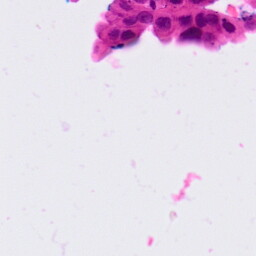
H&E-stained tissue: Lung